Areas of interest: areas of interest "Ruiyun Xin Square"
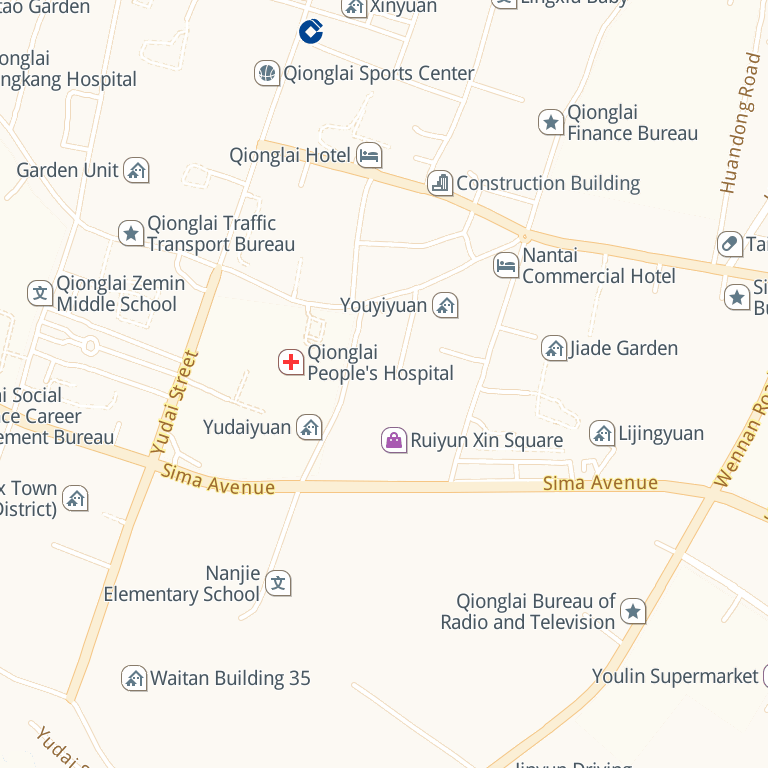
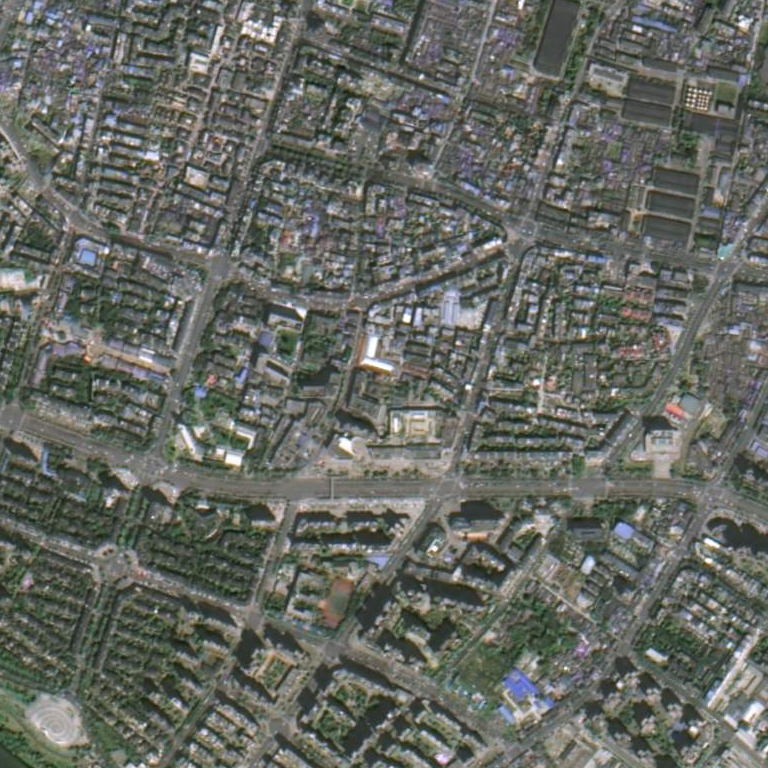